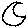
Label: moon